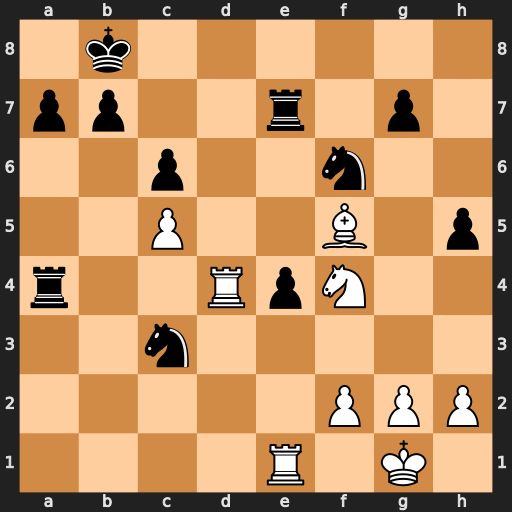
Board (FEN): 1k6/pp2r1p1/2p2n2/2P2B1p/r2RpN2/2n5/5PPP/4R1K1
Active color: w
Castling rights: -
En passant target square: -
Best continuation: Rd8+ Kc7 Rc8#